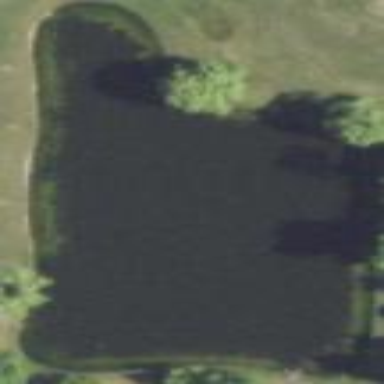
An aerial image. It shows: Serene pond surrounded by nature.